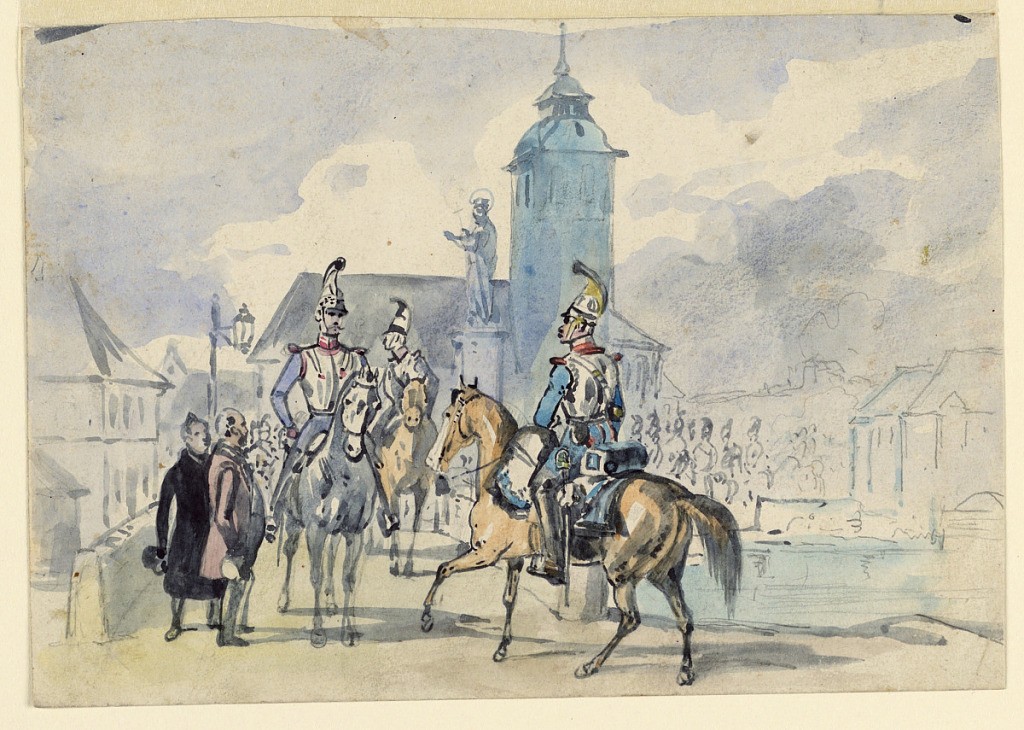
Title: Cavalry officers at a bridge in a town
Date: ca. 1840
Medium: Graphite and brush and watercolors on paper
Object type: Drawing
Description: Three mounted cavalry officers are seen on a bridge in an Austrian town. On the bridge is a statue of St. Wolfgang, and beyond, a church. Before the church are other mounted troops. Two middle-aged men are seen near the officers in the left foreground.